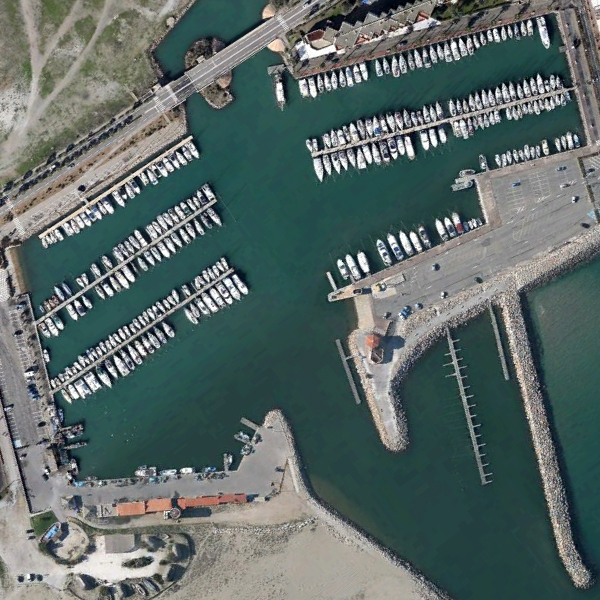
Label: Port